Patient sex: M
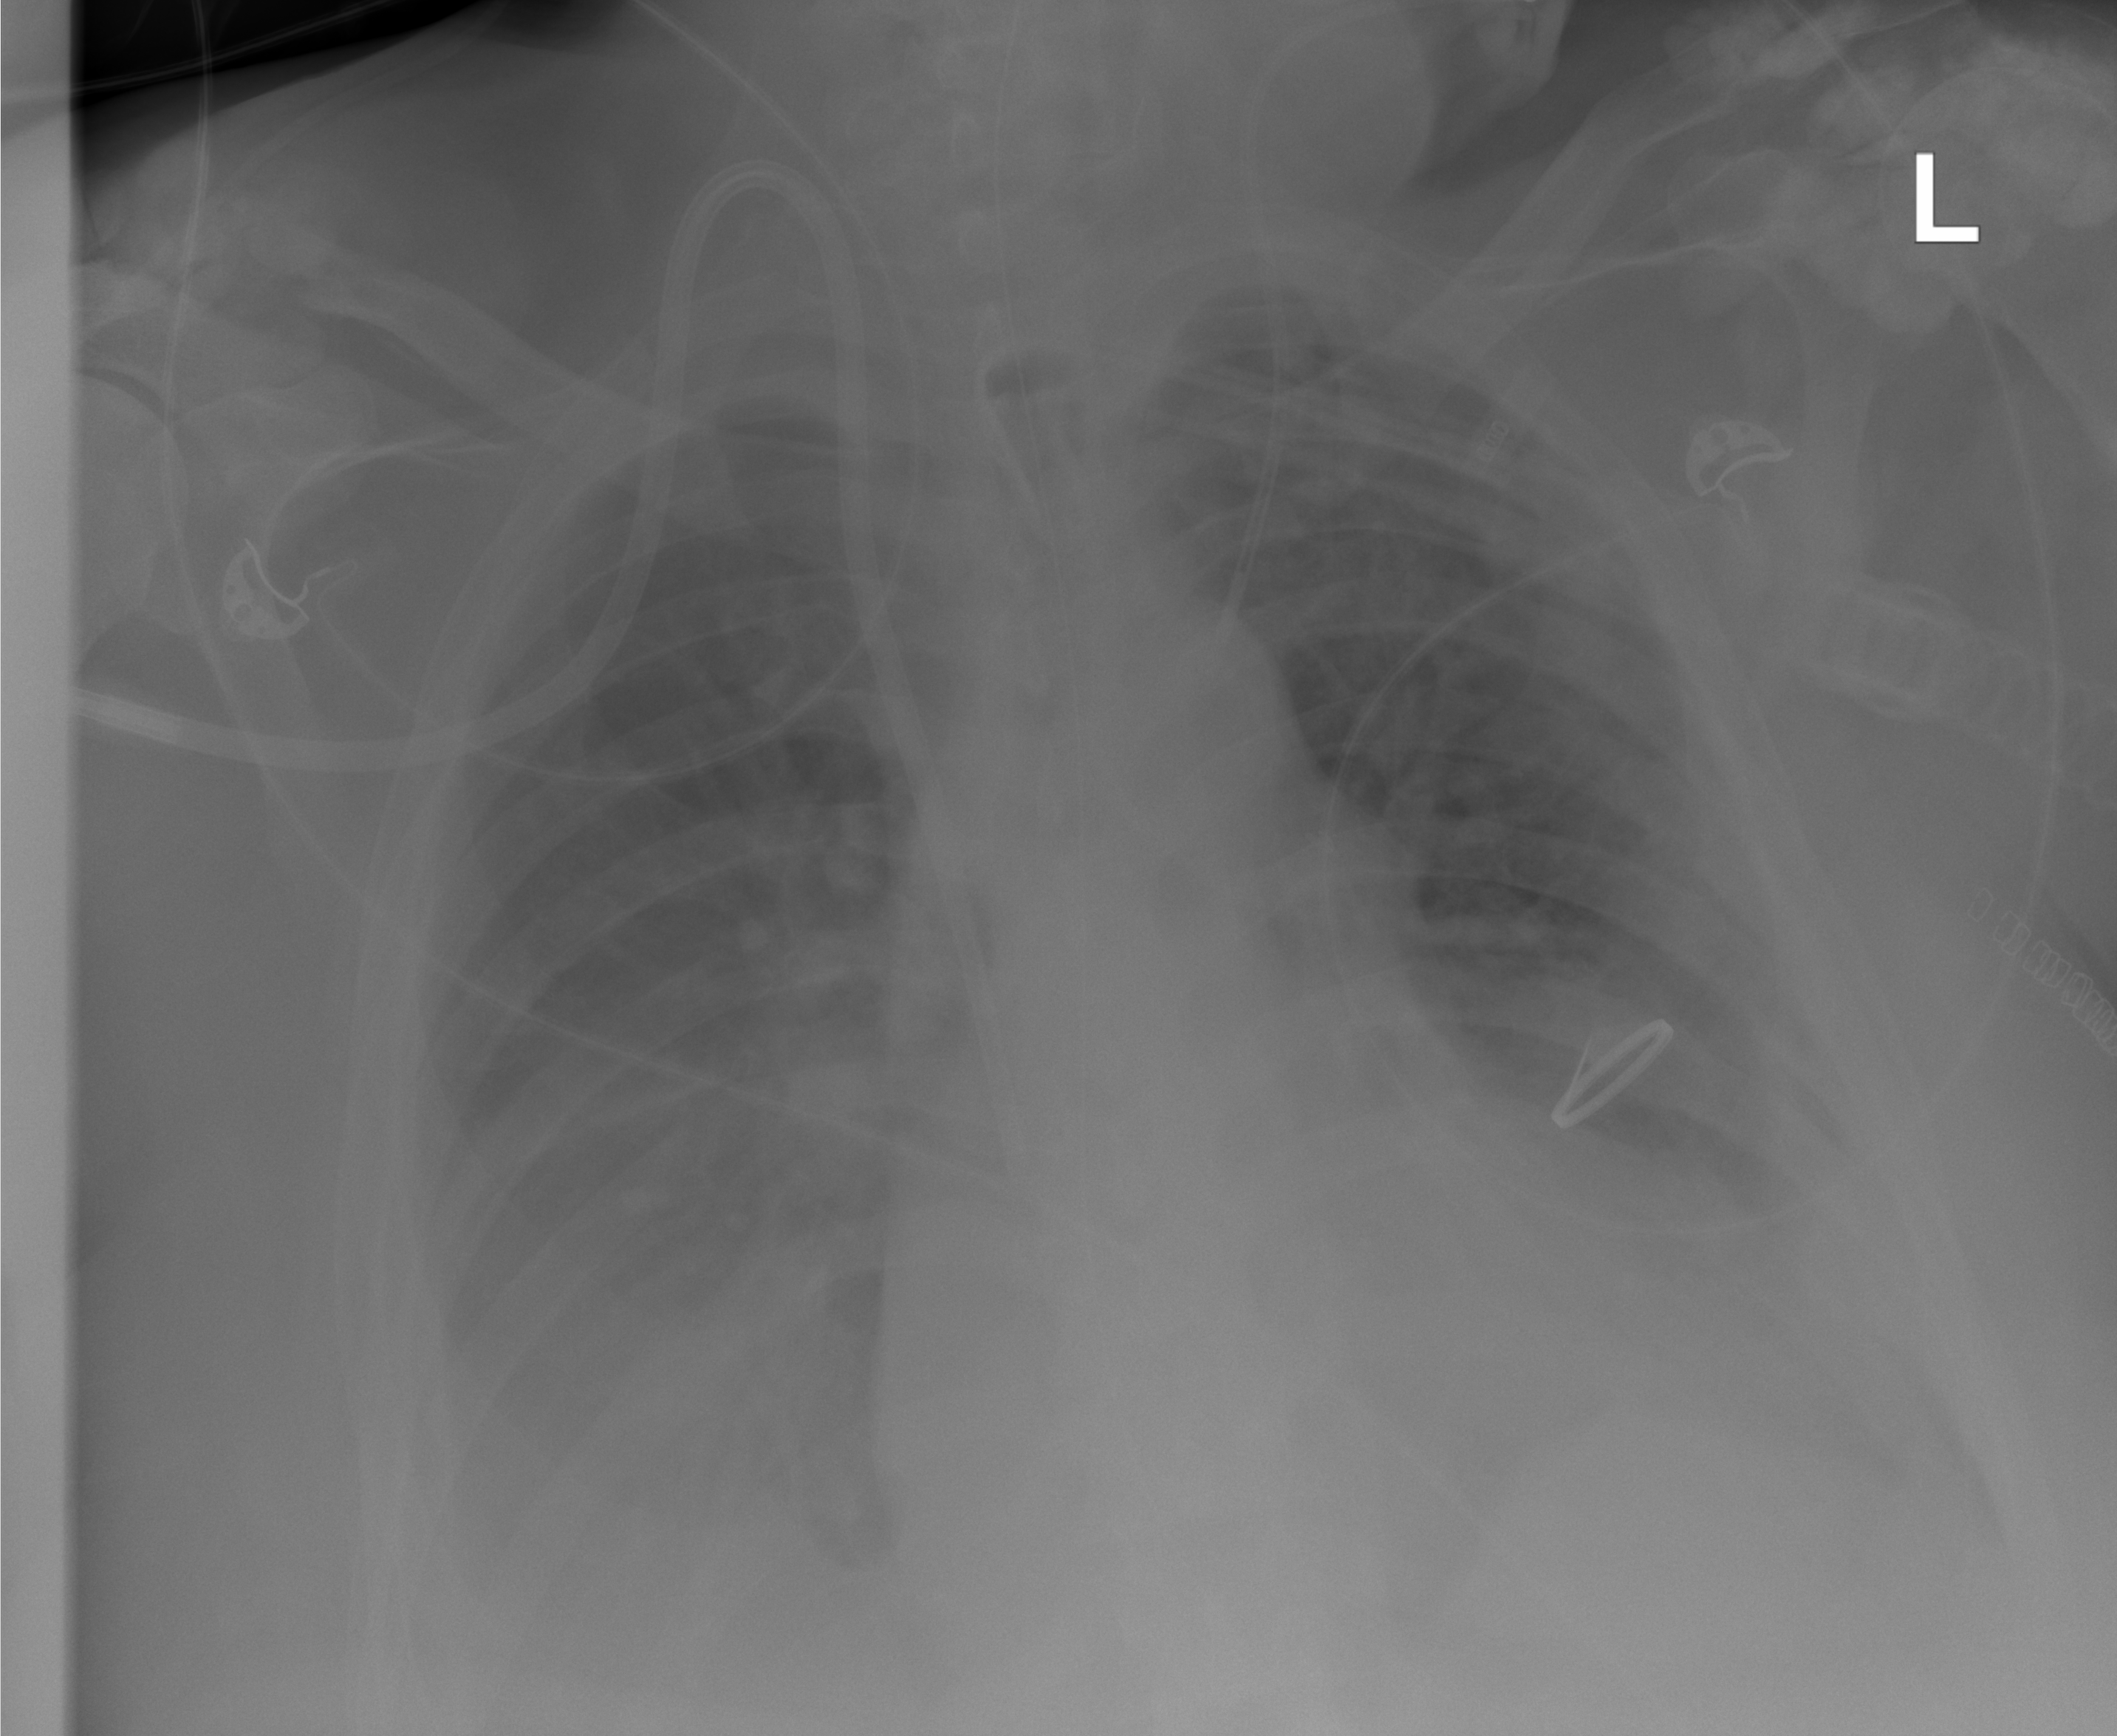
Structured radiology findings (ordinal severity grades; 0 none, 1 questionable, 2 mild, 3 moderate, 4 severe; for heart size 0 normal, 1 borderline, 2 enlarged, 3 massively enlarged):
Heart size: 2
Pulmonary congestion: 3
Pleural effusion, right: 3
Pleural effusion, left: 3
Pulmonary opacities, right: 2
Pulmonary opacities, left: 2
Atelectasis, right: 3
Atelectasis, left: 2